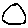
Label: circle